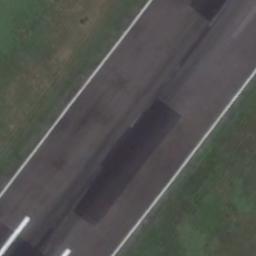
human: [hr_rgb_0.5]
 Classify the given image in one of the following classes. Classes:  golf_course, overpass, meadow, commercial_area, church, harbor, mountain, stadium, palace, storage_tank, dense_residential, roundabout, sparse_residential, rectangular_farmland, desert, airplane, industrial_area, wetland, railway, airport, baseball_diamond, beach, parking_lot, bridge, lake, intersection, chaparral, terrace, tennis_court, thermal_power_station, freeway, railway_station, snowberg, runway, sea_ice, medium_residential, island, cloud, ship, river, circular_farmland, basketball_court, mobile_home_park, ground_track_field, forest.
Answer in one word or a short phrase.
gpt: runway